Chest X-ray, AP view. Patient: 59 years old, sex M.
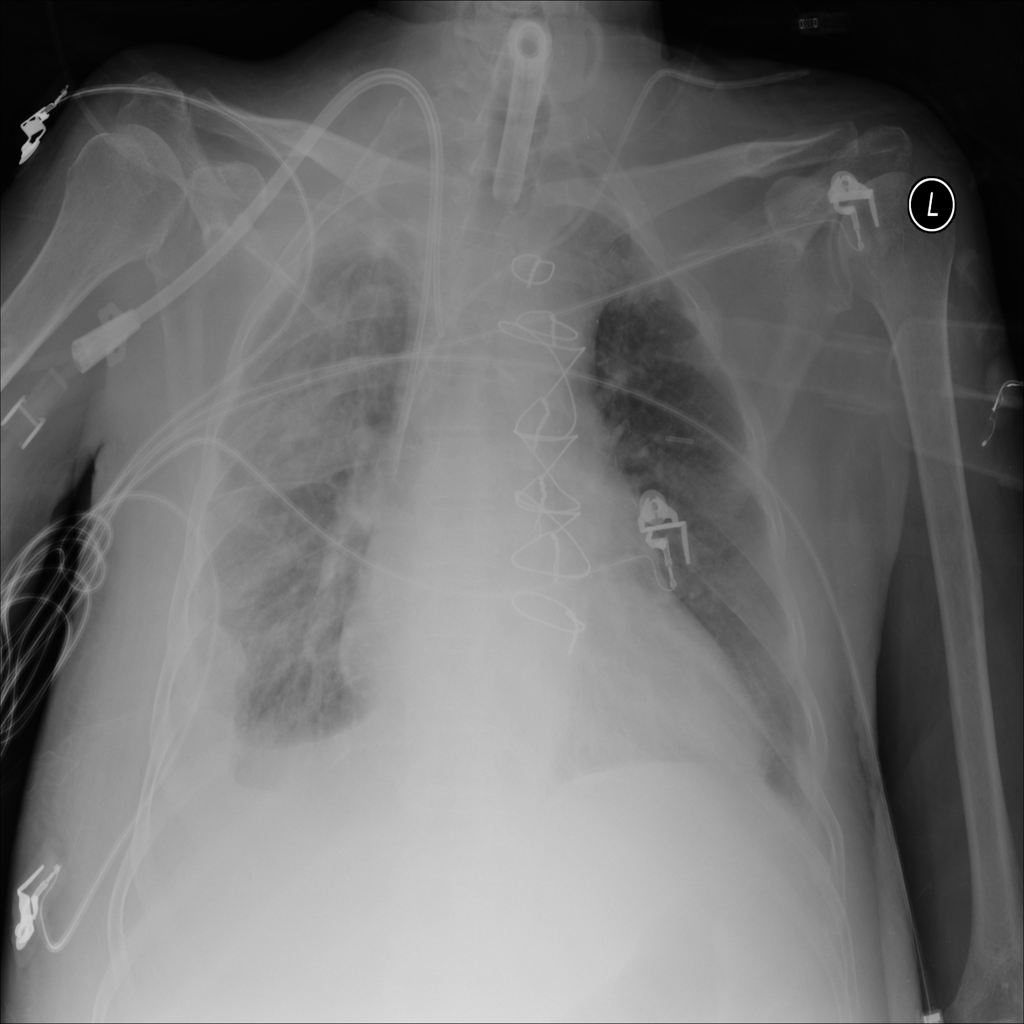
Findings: Effusion, Infiltration